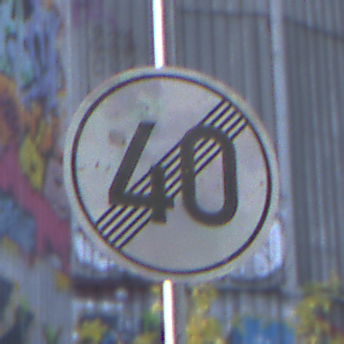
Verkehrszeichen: EndeGeschwindigkeit40
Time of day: MorningAfternoon
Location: Outdoor (Urban)
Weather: PartlyCloudy
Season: NotSpecified
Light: Natural